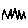
Label: zigzag